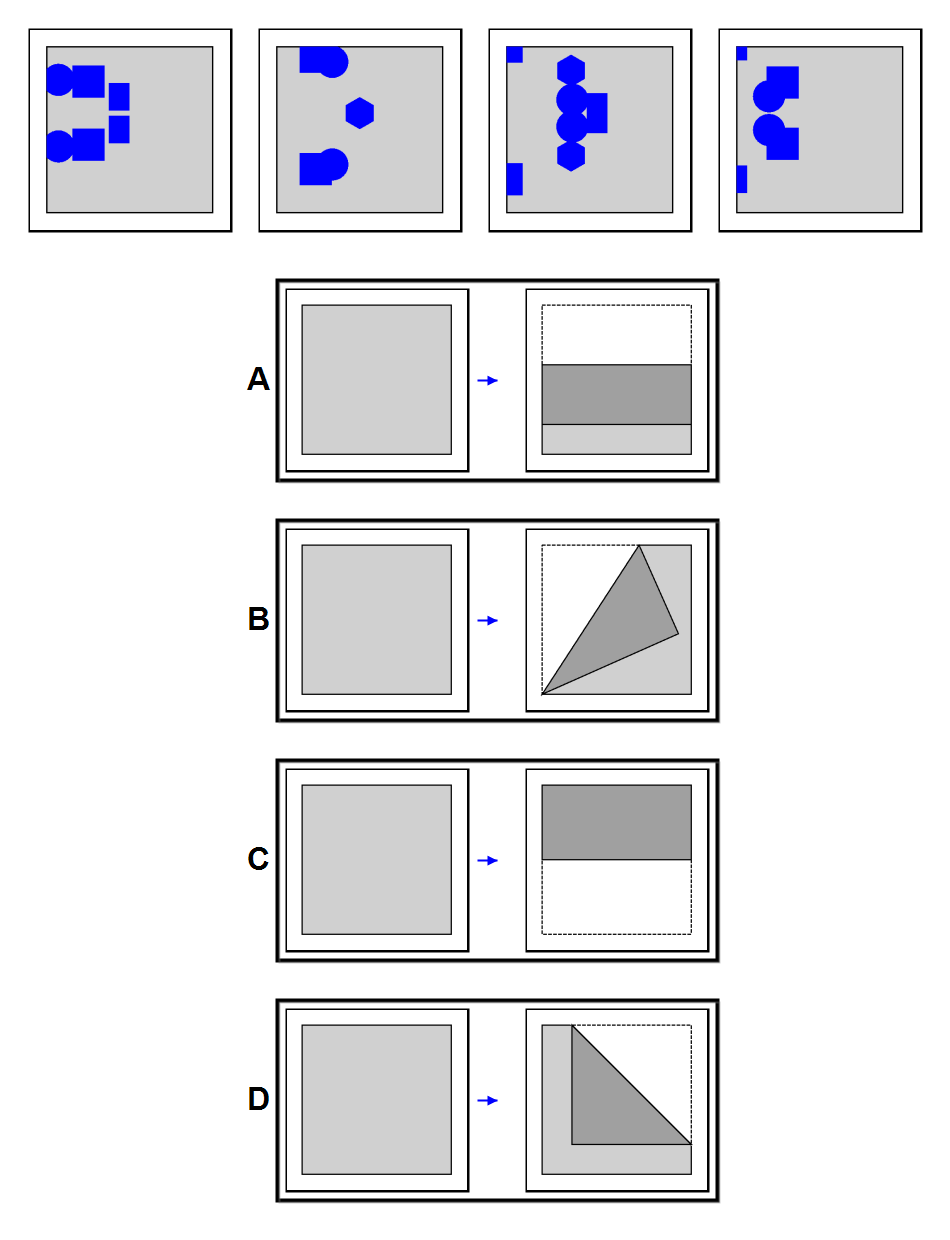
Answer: A